Question: Count the number of objects in the diagram.
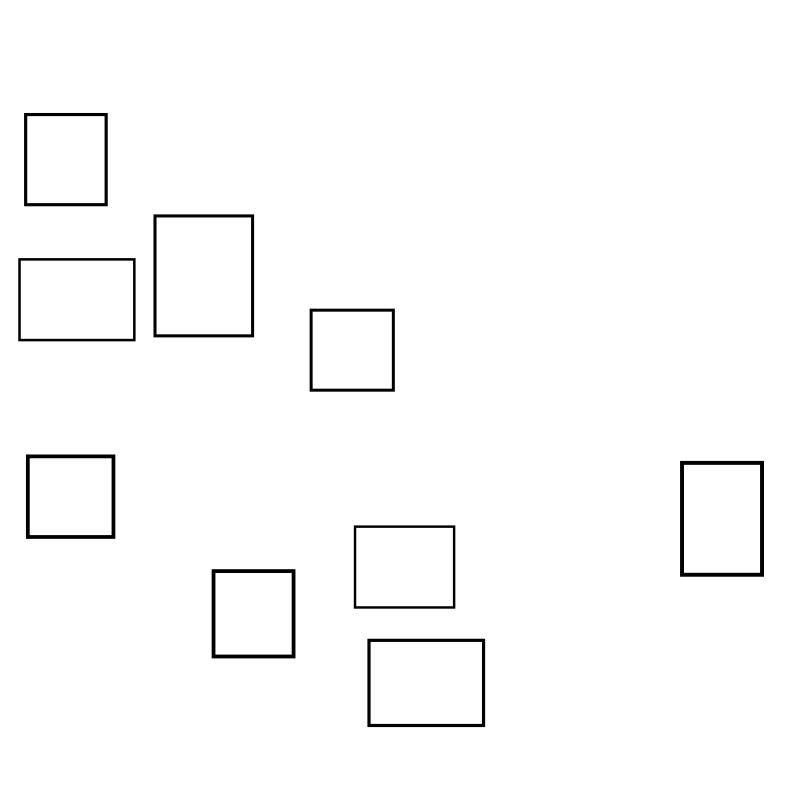
Answer: 9